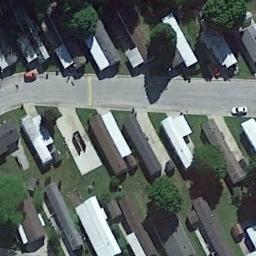
Label: residential